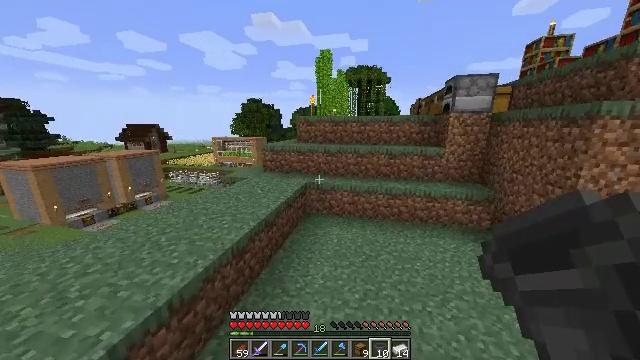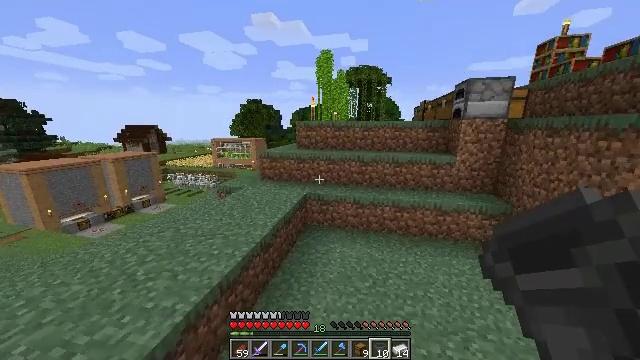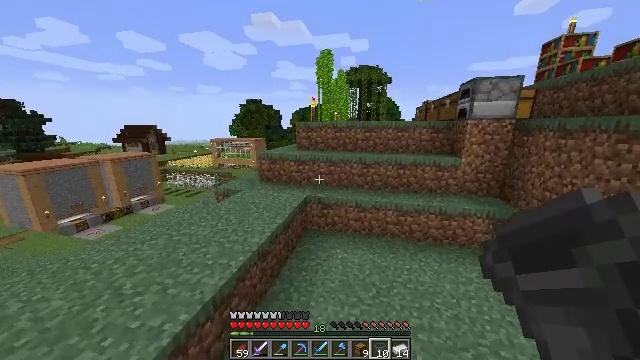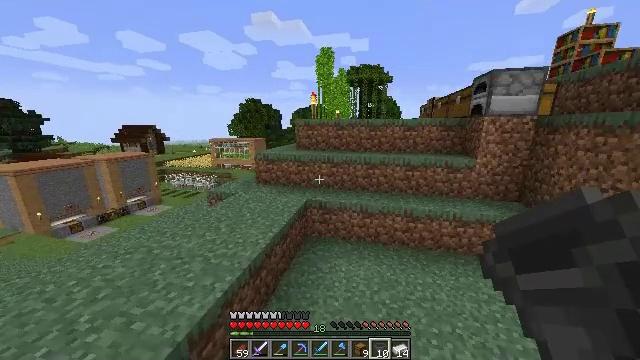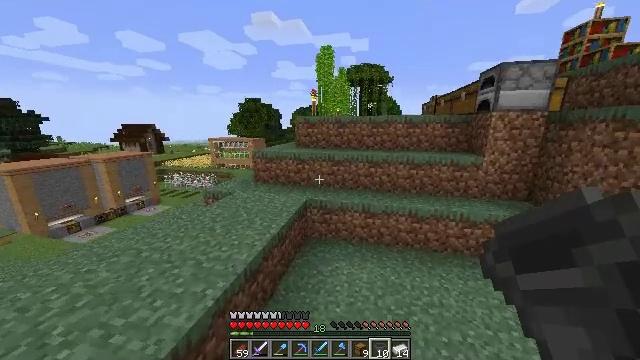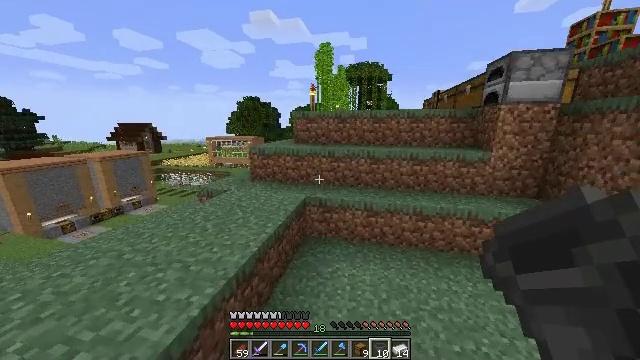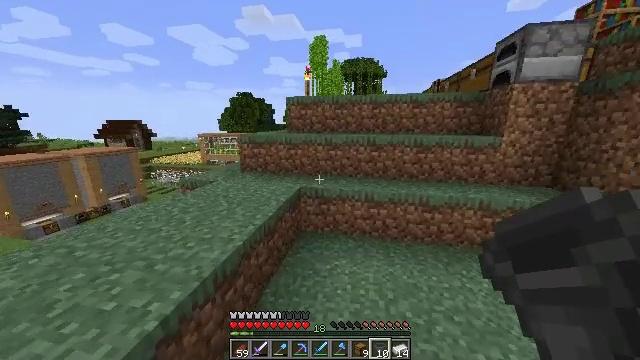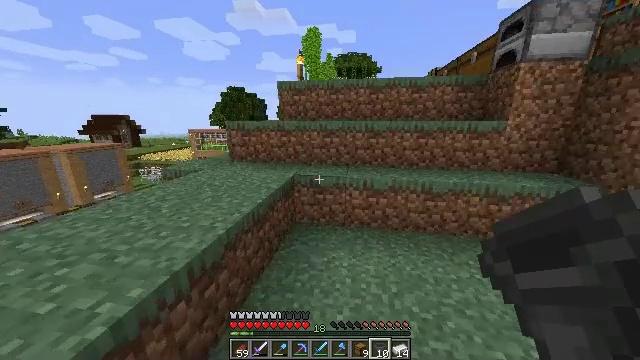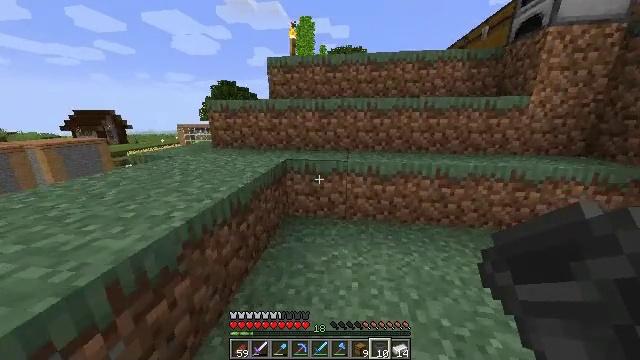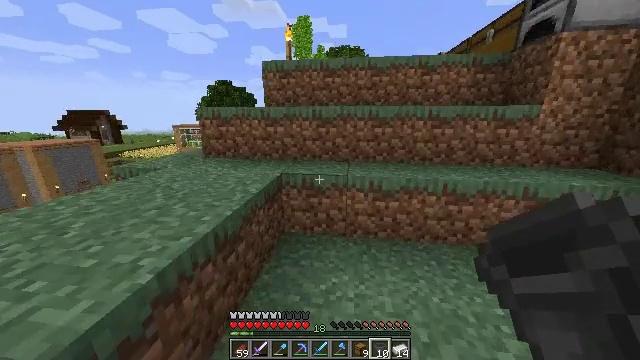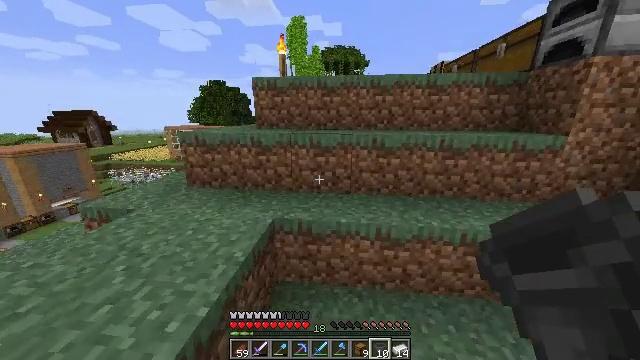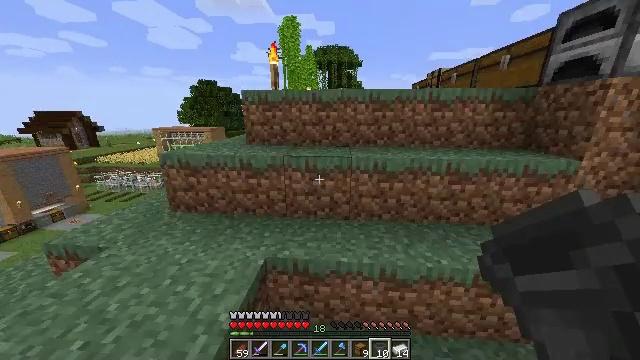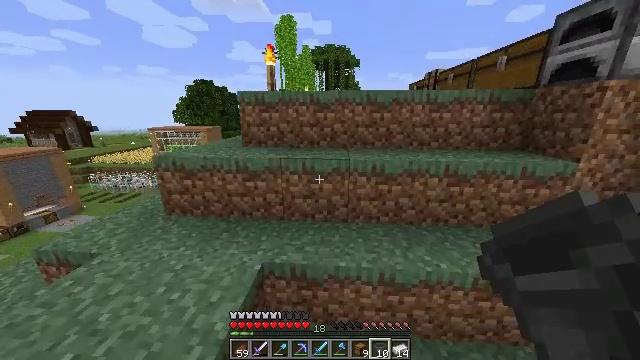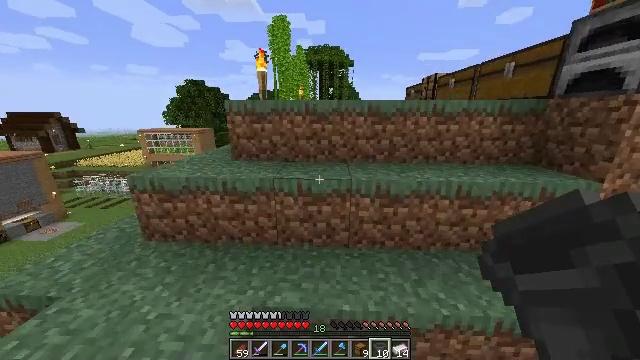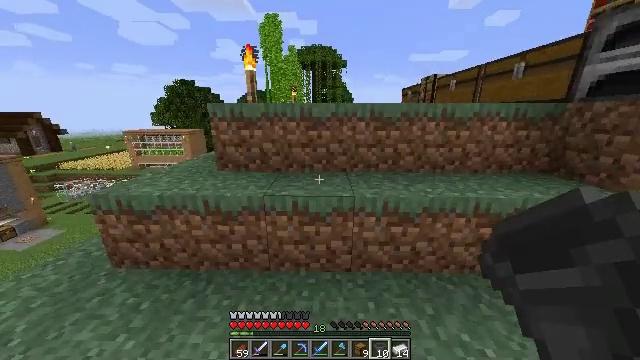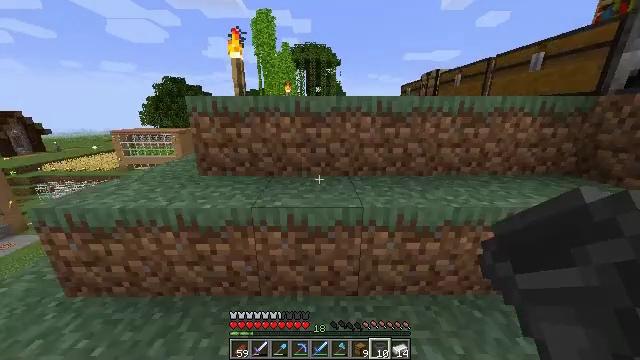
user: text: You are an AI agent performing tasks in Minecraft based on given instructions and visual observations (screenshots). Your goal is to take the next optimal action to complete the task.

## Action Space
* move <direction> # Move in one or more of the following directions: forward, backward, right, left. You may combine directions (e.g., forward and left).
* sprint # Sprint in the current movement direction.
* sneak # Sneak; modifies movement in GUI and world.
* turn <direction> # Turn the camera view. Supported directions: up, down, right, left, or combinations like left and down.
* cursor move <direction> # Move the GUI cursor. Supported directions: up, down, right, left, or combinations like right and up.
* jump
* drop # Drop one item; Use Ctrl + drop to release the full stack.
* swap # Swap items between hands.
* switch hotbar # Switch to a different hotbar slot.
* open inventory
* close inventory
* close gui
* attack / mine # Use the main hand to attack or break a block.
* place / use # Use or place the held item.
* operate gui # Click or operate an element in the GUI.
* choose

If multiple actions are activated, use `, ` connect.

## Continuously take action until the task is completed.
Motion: motion action
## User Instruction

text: Reclaim the furnace for later use.
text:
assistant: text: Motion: move forward, jump
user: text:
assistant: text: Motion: move forward, jump
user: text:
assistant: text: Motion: move forward, jump
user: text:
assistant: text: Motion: move forward, jump
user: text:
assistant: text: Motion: move forward, jump
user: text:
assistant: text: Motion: move forward, turn right, jump
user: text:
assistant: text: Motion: move forward, turn right, jump
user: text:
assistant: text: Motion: move forward, turn right, jump
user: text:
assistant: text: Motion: move forward, sprint, jump
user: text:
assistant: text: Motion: move forward, sprint, turn right, jump
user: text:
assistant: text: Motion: move forward, sprint, turn right, jump
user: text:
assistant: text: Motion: move forward, sprint, jump
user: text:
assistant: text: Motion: move forward, turn right, jump
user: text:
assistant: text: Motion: move forward, turn right, jump
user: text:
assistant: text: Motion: move forward, turn right, jump
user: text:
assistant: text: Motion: move forward, turn right, jump
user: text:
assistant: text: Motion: move forward, turn right, jump
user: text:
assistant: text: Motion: move forward, turn right, jump
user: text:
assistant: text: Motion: move forward, turn right, jump
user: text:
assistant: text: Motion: move forward, sprint, turn right, jump
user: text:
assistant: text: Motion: move forward, sprint, turn right, jump
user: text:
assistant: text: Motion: move forward, sprint, turn right, jump
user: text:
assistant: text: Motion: move forward, sprint, turn right, jump
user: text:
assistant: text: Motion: move forward, turn right, jump
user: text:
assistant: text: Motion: move forward, turn right, jump
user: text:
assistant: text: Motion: move forward, turn right, jump
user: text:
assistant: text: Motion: move forward, jump
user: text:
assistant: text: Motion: move forward, turn left and up, jump
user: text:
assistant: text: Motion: move forward, turn left and up, jump
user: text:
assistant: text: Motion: move forward, turn left, jump